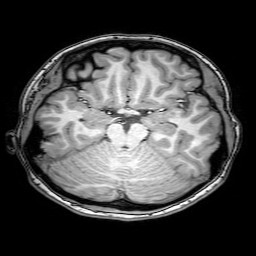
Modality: T1w
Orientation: coronal